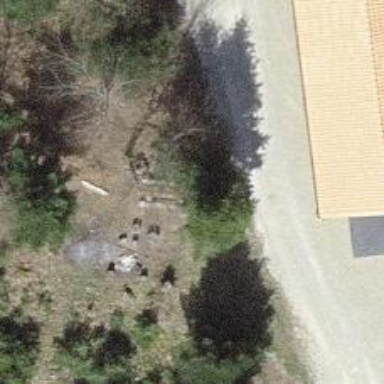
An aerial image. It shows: Picnic table located in leisure land area.